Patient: sex M, age 36
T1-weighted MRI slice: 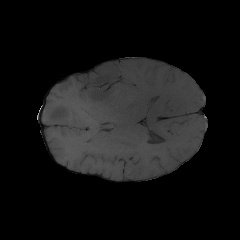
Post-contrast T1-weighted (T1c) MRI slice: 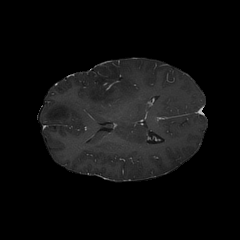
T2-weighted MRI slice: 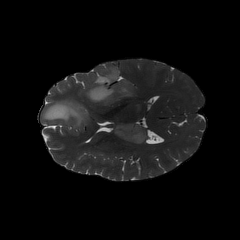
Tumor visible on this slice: yes
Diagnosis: Glioblastoma, IDH-wildtype
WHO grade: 4